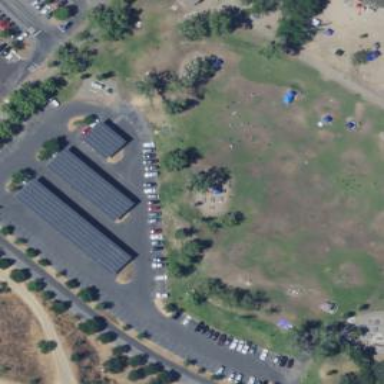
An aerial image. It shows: Parking area.